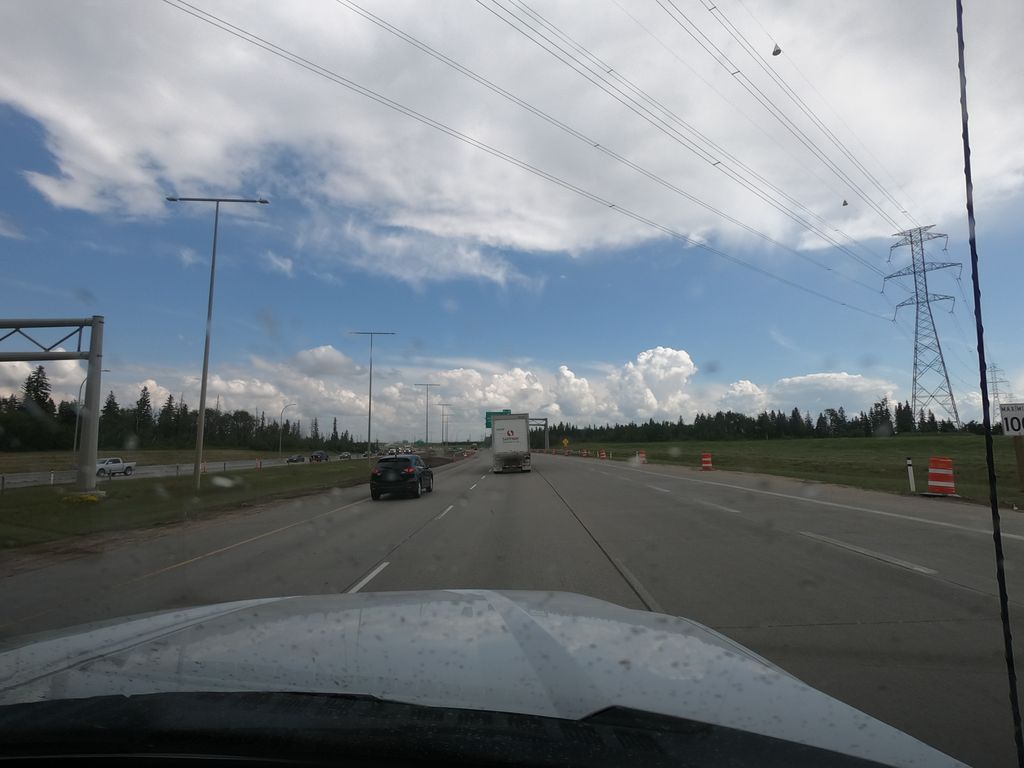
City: edmonton